Question: I have two mysql table:
'''
df_id | project_id | resp_id | status
------+------------+---------+----------
1 | 1 | 1 | Open
2 | 1 | 1 | Open
3 | 1 | 1 | Closed
4 | 1 | 2 | Open
5 | 1 | 2 | Closed
'''
'''
resp_id | resp_comp_name
--------+----------------
1 | Google
2 | Firefox
'''
and I require output
'''
resp_comp_name | open | closed
---------------+------+--------
Google | 3 | 1
Firefox | 1 | 1
'''
I wrote:
'''
SELECT r.resp_comp_name, d.status, COUNT(d.df_id) AS total
FROM pms_defects d
LEFT JOIN pms_responsibles r ON d.resp_id=r.resp_id
WHERE d.project_id='1' AND d.resp_id != 0
GROUP BY d.resp_id
ORDER BY total DESC
'''
it produce:

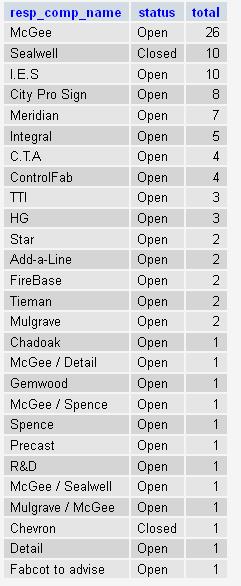
Answer: '''
SELECT r.resp_comp_name, sum(if(d.status = 'Open',1,0)) as open,
sum(if(d.status ='Closed',1,0)) as closed from pms_defects d, pms_responsibles r
where r.resp_id = d.resp_id group by d.resp_id
'''
This uses if statements and sum to move open/closed from row- to column-based.